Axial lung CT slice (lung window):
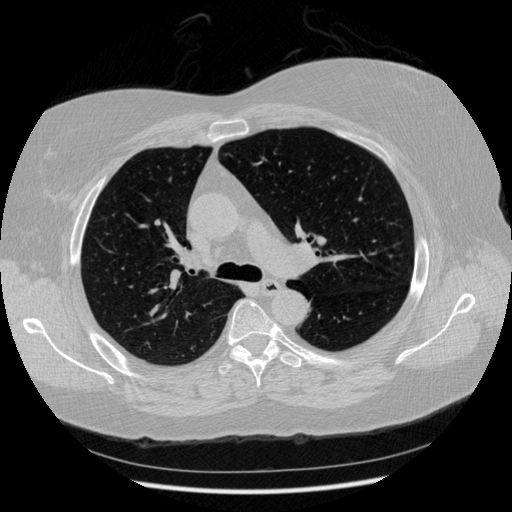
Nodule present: no